Field crop: maize
Growth stage: 2
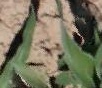
Species: maize